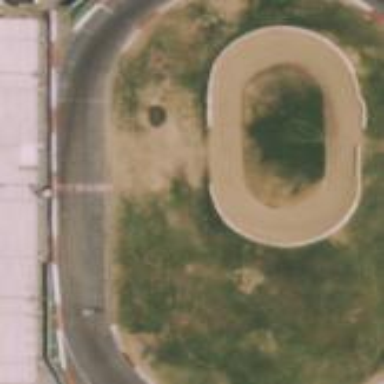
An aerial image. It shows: Motor sport raceway.